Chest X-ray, AP view. Patient: 34 years old, sex F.
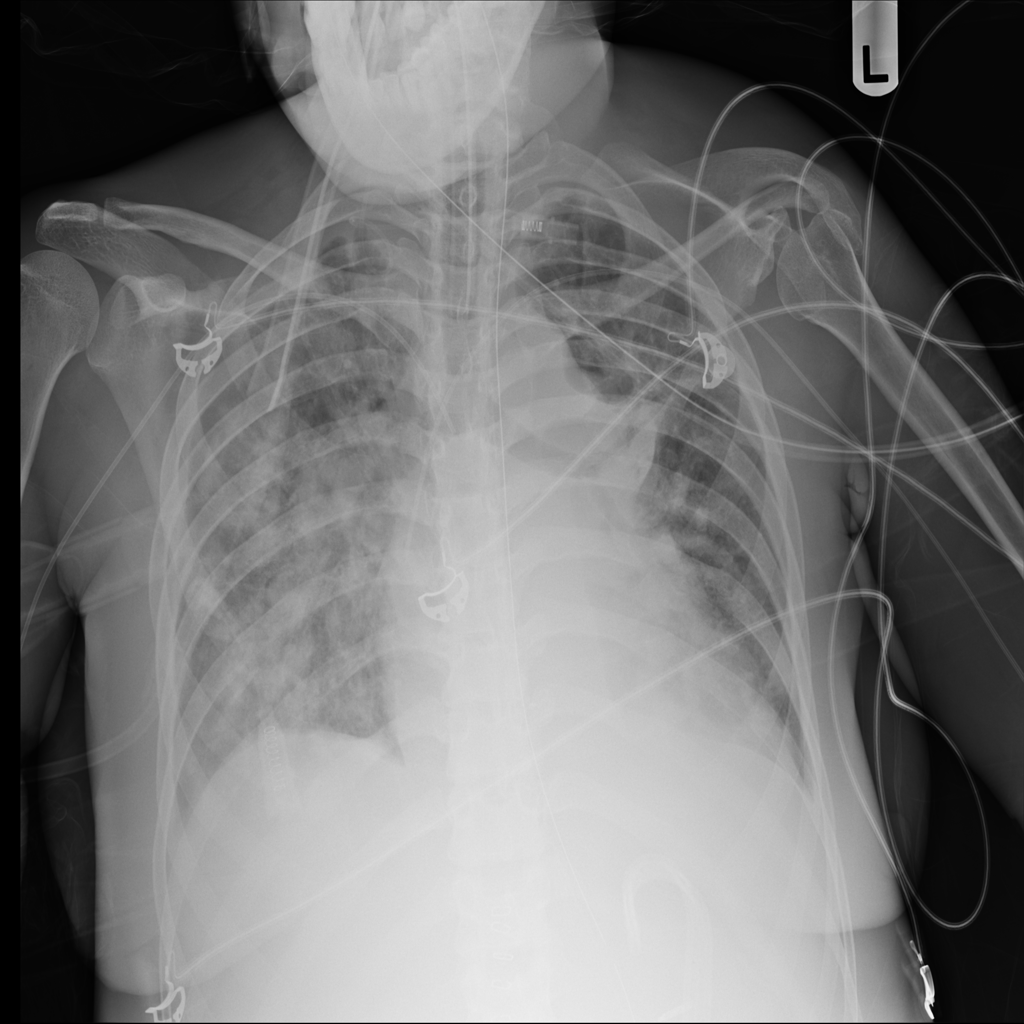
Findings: Infiltration, Mass